Interaction volume radius: 5 \u00c5
Interaction volume height: 10 \u00c5
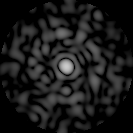
Disorder parameter: 0.8678